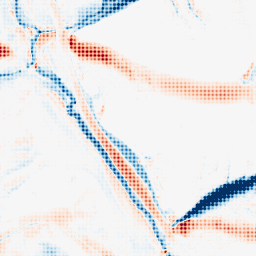
Category: morphological
Decomposition family: morphological_ellipse
Decomposition parameters: operation: average
width: 30
height: 10
Upsampling method: sinc_blackman
Upsampling parameters: scale: 8
kernel_size: 8
Upsampling scale: 8